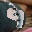
Label: 9